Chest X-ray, PA view. Patient: 67 years old, sex M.
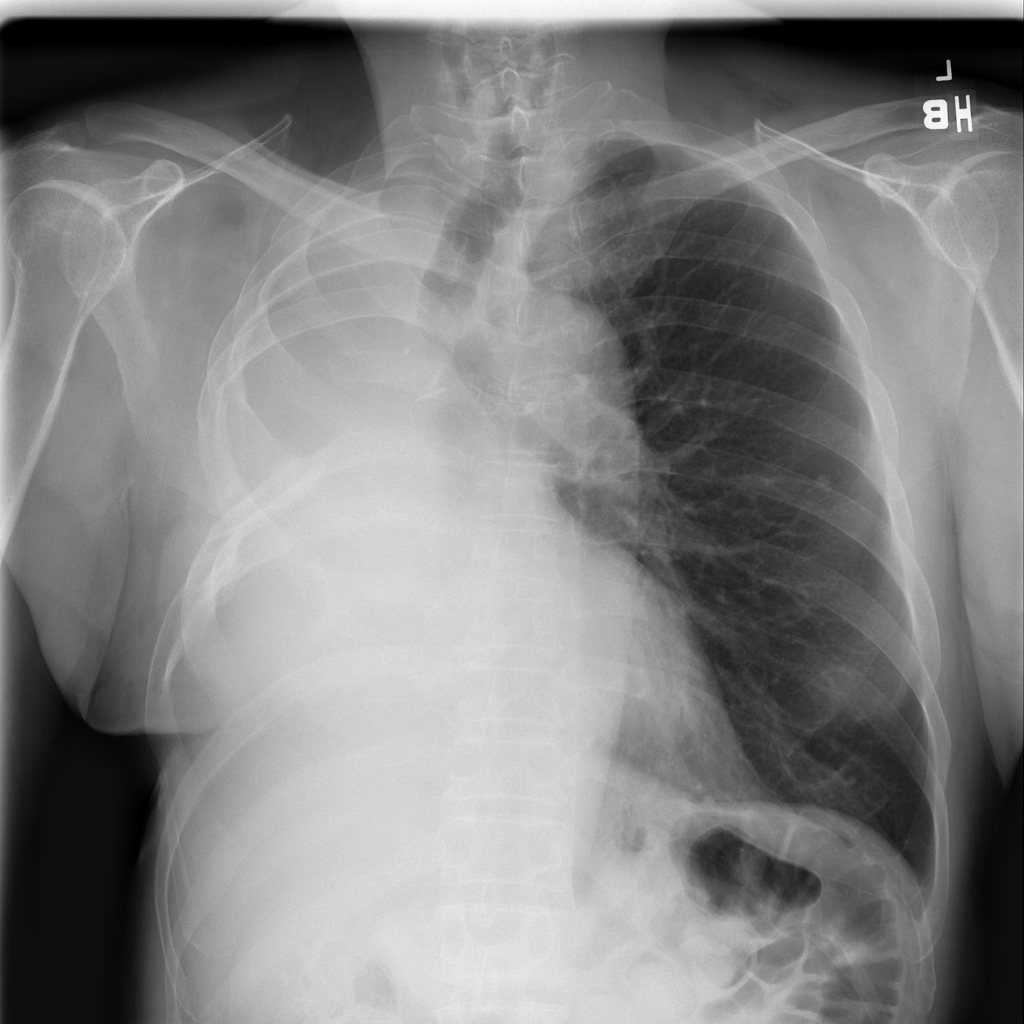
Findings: Nodule